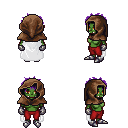
a pixel art fantasy rpg character, female body template, orc, green skin, white cape, red pants, purple bedhead hairstyle, cloth hood, metal gloves, metal boots, four views (front, back, left, right), 2x2 character sprite sheet, small pixel art, hard edges, no anti-aliasing